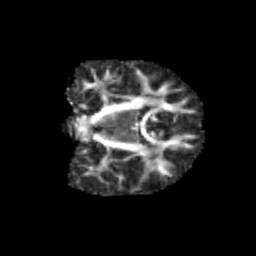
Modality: FA
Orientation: coronal
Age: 9
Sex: male
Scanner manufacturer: siemens
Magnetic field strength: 3 T
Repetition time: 3.8 s
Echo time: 0.07 s